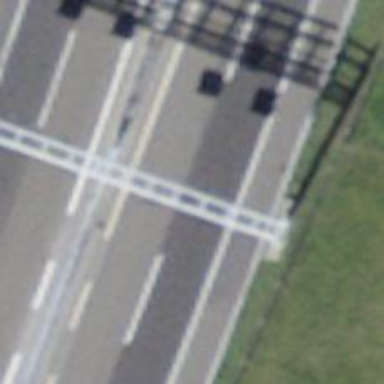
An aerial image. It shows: Gantry structure.